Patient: sex M, age 51
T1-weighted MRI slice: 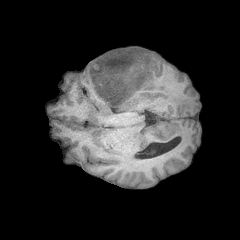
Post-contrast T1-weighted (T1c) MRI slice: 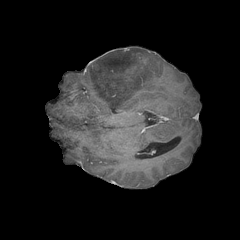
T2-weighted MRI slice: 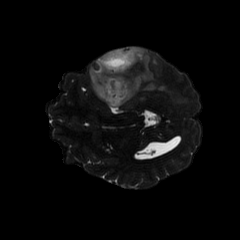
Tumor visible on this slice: yes
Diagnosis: Astrocytoma, IDH-mutant
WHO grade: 4